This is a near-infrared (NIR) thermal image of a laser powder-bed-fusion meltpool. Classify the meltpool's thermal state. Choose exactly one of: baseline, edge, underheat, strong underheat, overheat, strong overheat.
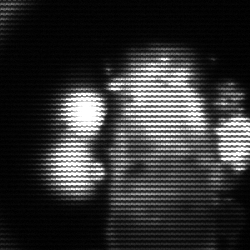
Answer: strong underheat